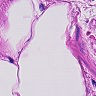
Metastatic tissue present: no